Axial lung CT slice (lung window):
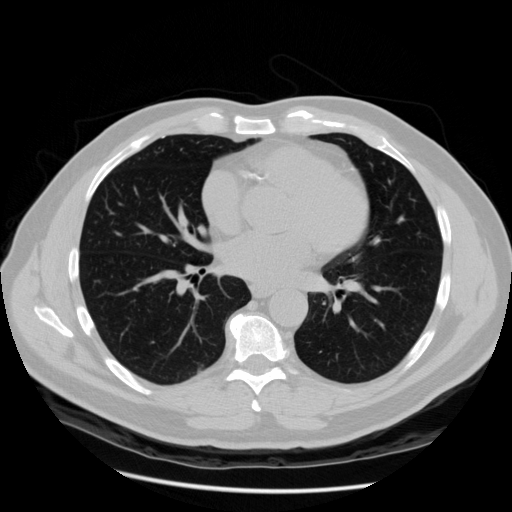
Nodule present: no